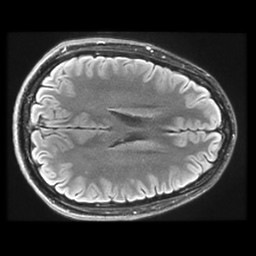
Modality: FLAIR
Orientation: axial
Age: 30
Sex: male
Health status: healthy
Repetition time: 12 s
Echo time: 0.09782 s